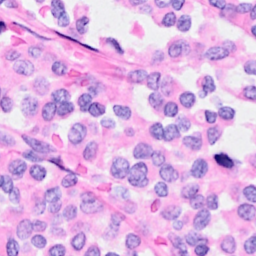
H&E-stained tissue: Breast